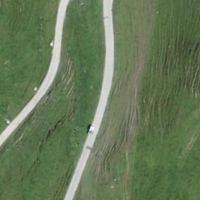
EUNIS habitat code: 23
Species observed at this site:
Corvus corone
Oenanthe oenanthe
Lophophanes cristatus
Linaria cannabina
Anthus spinoletta
Pyrrhula pyrrhula
Montifringilla nivalis
Turdus viscivorus
Fringilla coelebs
Lanius collurio
Turdus torquatus
Prunella collaris
Carduelis carduelis
Carduelis citrinella
Aquila chrysaetos
Turdus pilaris
Phoenicurus ochruros
Regulus regulus
Nucifraga caryocatactes
Falco tinnunculus
Pyrrhocorax graculus
Periparus ater